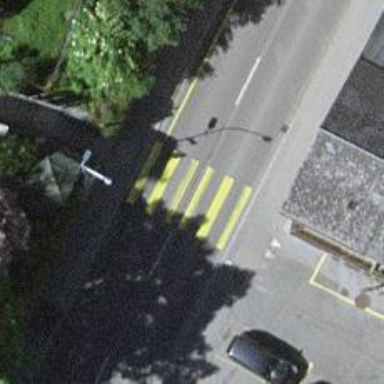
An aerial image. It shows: Uncontrolled road crossing.